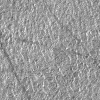
Atmospheric dust classification: not_dusty